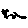
Label: cat